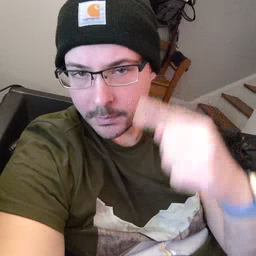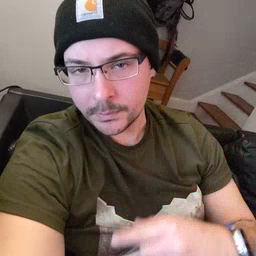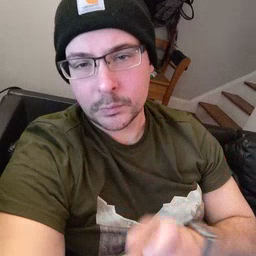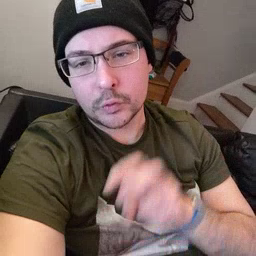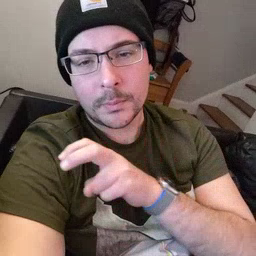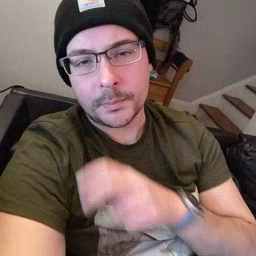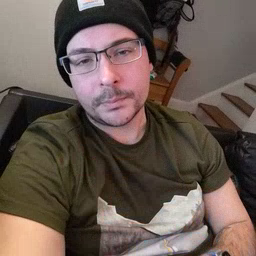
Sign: jump